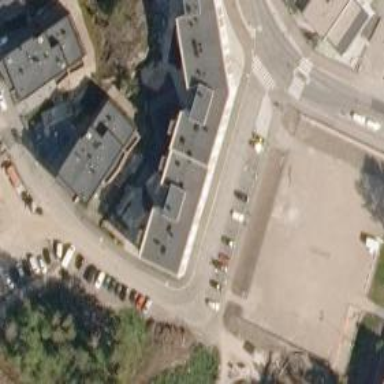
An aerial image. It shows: Living street.